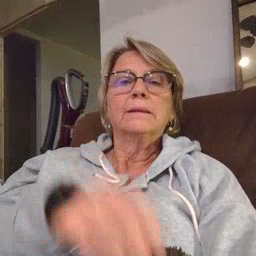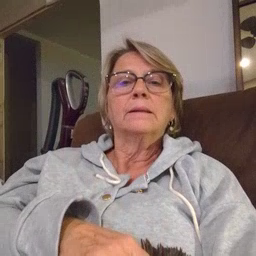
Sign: grass